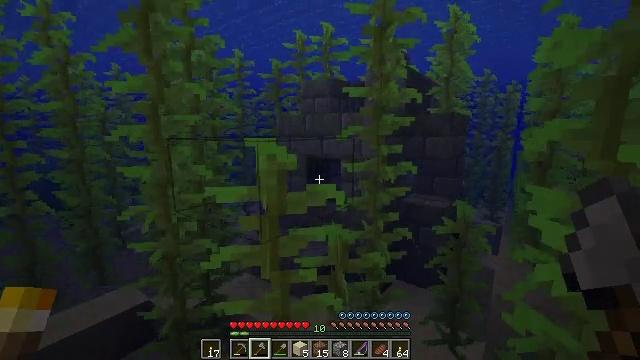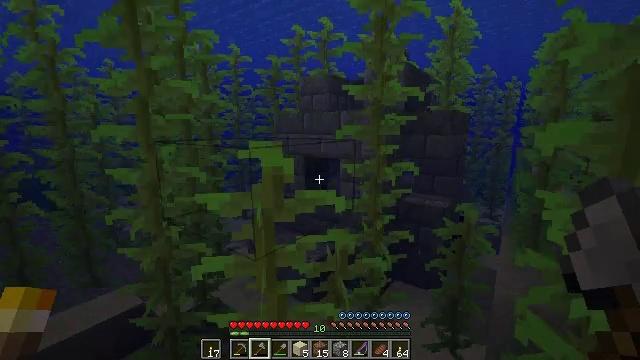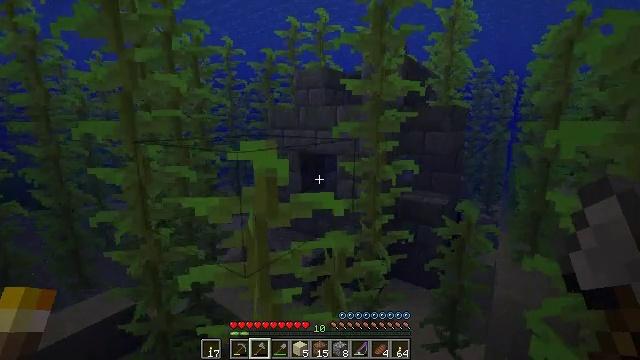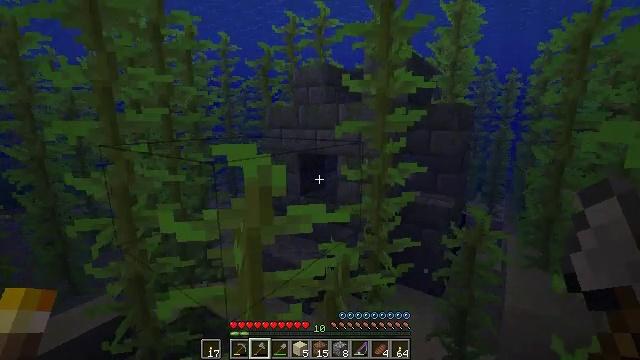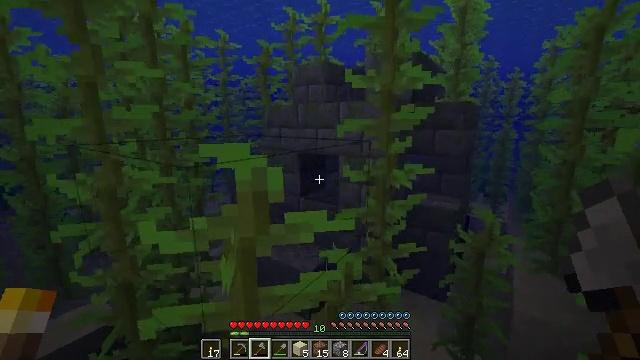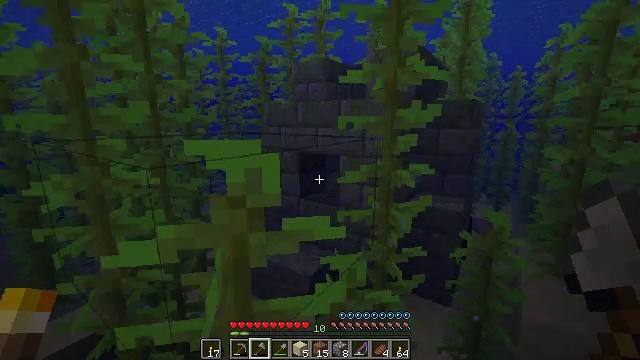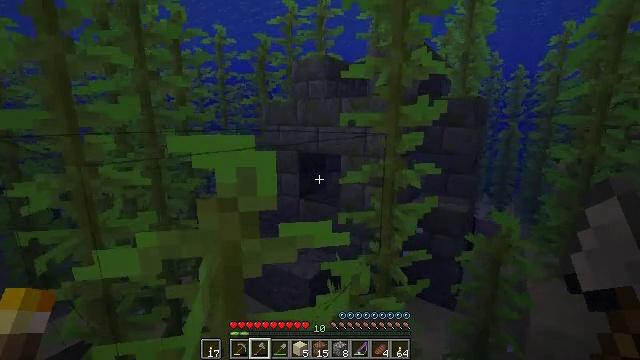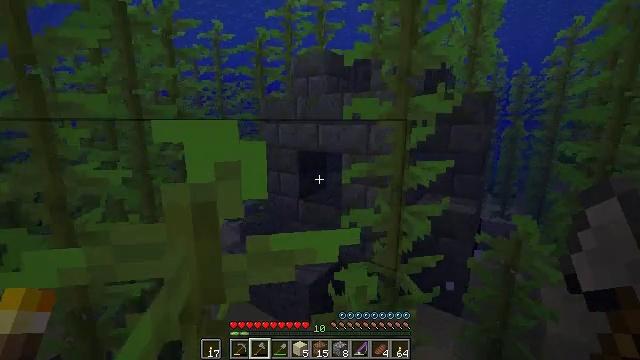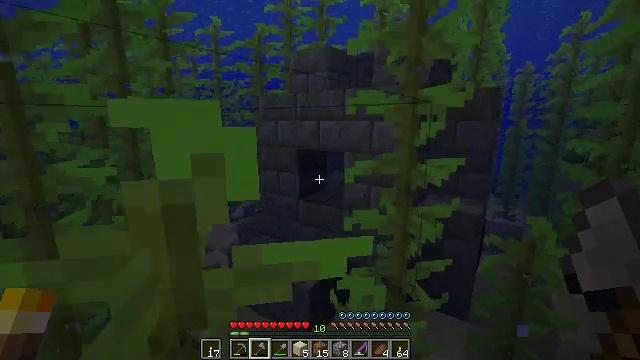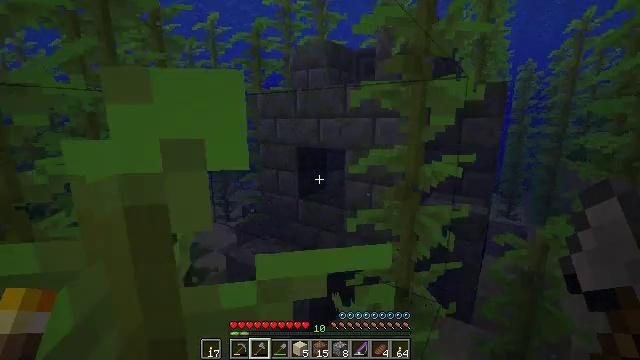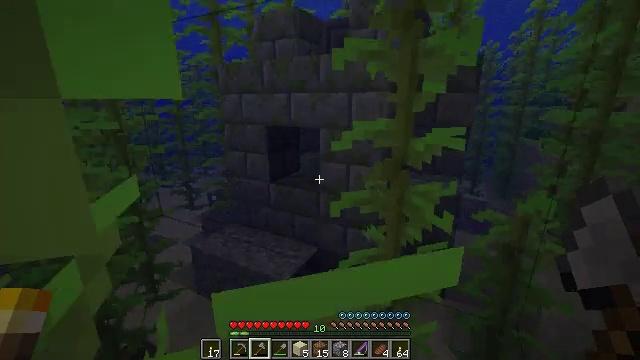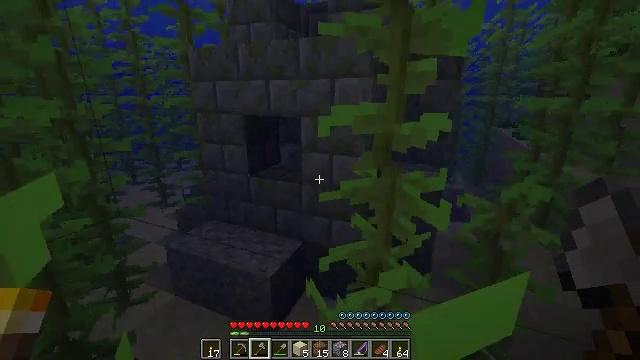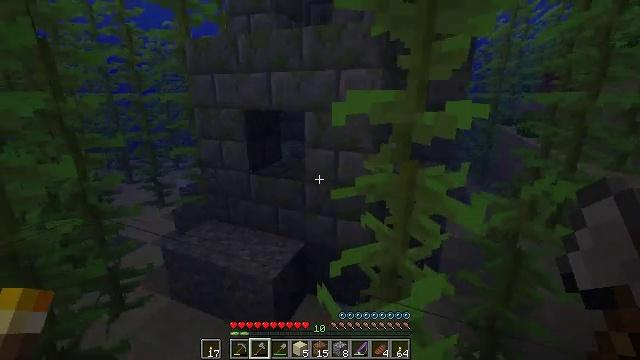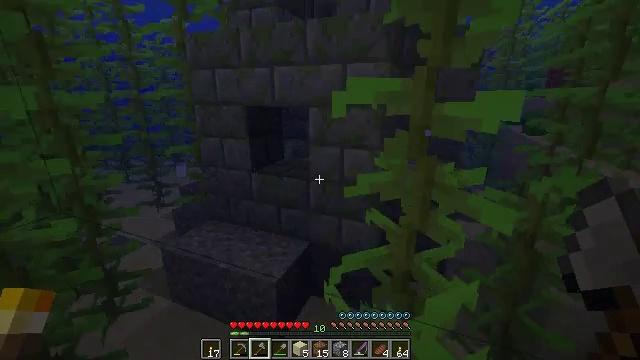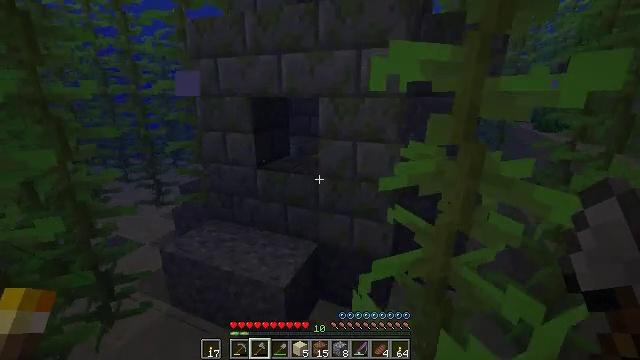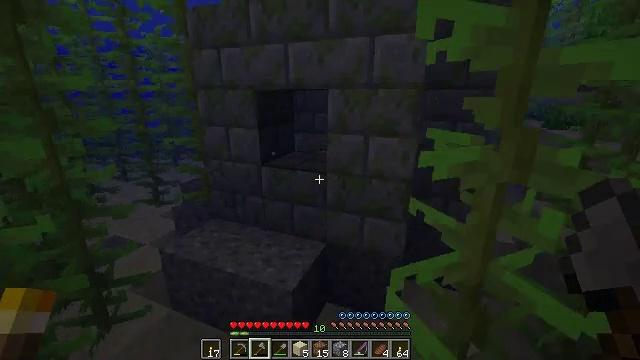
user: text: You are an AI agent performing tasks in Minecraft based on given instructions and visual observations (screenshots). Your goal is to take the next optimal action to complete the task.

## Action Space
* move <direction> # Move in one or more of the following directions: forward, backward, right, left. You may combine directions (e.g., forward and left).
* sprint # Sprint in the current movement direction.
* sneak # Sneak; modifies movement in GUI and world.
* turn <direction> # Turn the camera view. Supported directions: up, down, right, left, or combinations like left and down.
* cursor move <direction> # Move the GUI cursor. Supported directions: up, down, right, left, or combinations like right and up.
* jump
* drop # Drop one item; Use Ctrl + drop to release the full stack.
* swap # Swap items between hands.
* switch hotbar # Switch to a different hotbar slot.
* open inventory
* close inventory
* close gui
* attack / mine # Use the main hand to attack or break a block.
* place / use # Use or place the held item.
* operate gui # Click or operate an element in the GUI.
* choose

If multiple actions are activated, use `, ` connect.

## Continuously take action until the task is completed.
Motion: motion action
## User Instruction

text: Mine mossy stone bricks.
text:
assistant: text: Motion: move forward, sprint
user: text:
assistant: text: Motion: move forward, sprint, turn down
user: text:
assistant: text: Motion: move forward, sprint
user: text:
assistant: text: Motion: move forward, sprint
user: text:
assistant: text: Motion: move forward, sprint
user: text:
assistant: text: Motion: move forward, sprint
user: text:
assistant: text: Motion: move forward, sprint
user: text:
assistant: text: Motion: move forward and move left, sprint
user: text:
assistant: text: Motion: move forward and move left, sprint
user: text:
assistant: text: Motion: move forward and move left, sprint, turn right and down
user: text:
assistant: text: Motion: move forward and move left, sprint, turn right and down
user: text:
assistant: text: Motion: move forward and move left, sprint
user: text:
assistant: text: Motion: move forward and move left, sprint
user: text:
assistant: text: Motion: move forward and move left, sprint
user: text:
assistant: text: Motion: move forward and move left, sprint
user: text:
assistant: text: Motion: move forward and move left, sprint
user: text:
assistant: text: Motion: move forward and move left, sprint
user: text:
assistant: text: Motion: move forward and move left, sprint
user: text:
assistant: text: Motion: move forward, sprint, turn right
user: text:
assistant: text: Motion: move forward, sprint, turn right, switch to hotbar 1
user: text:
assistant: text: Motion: move forward, sprint, turn right, switch to hotbar 1
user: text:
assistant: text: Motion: move forward, sprint, attack / mine, switch to hotbar 1
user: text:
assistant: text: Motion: move forward, sprint, attack / mine
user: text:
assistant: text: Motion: move forward, sprint, turn right, attack / mine
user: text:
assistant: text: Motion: attack / mine
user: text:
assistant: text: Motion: attack / mine
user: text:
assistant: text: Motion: turn right, attack / mine
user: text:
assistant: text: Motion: turn right and up, attack / mine
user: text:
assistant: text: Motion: attack / mine
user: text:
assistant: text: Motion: turn up, attack / mine